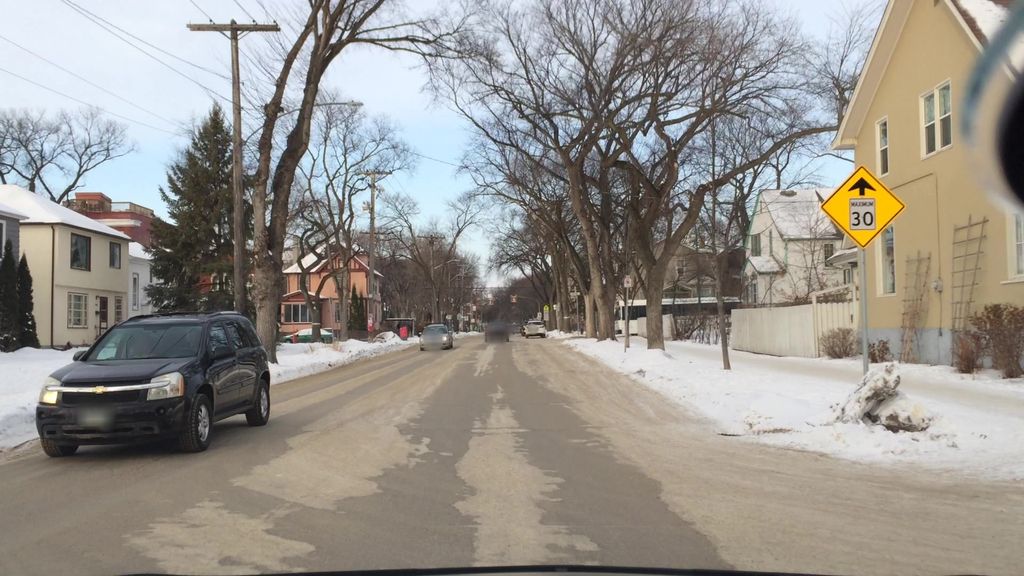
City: winnipeg